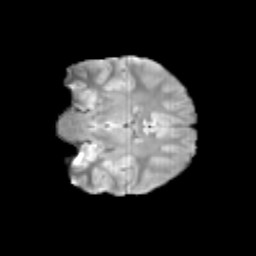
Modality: T2w
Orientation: coronal
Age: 11
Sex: male
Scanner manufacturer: siemens
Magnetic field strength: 3 T
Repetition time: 3.8 s
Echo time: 0.07 s